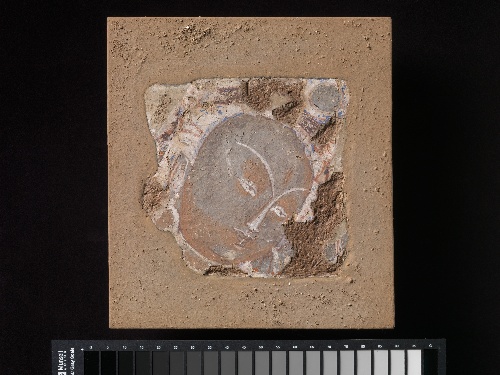
Date: ca. 6th–7th century (?)
Object type: Wall painting
Classification: Paintings
Medium: Pigments on mud plaster
Culture: China (Xinjiang Uyghur Autonomous Region)
Period: Kizil kingdom
Dimensions: Image: 5 1/8 x 5 1/4 in. (13 x 13.3 cm)
Department: Asian Art
Credit line: From the Collection of A. W. Bahr, Purchase, Fletcher Fund, 1947
Accession year: 1947
Repository: Metropolitan Museum of Art, New York, NY
Tags: Buddhism|Bodhisattvas